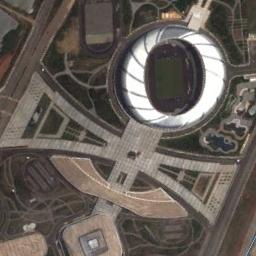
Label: stadium